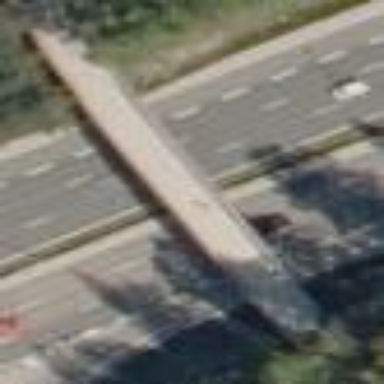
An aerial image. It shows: Bridge with beam structure.